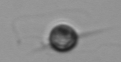
Label: Acanthoica_quattrospina